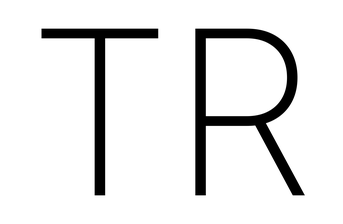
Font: Inter_ExtraLight